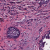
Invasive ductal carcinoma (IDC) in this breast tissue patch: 1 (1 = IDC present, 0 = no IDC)